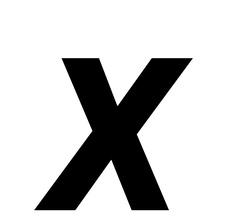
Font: Roboto-Italic_SemiBold_Italic